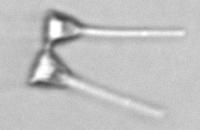
Label: Asterionellopsis_glacialis